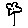
Label: flower